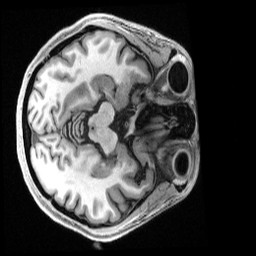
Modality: T1w
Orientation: axial
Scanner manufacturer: siemens
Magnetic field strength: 3 T
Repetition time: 2.5 s
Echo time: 0.00231 s